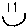
Label: smiley face